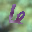
Label: 6